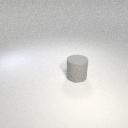
large gray rubber cylinder